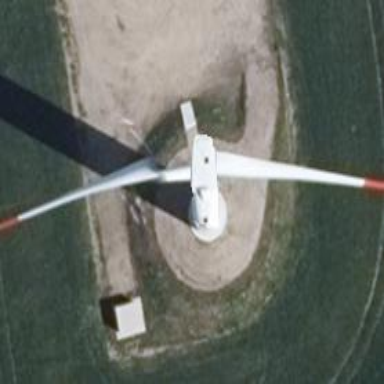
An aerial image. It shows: Wind generator in the form of horizontal axis wind turbine.